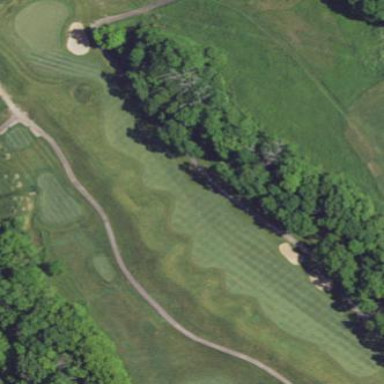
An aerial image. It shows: Golf fairway surrounded by grass.